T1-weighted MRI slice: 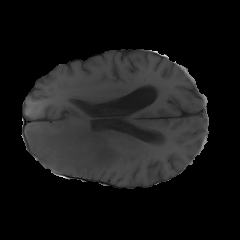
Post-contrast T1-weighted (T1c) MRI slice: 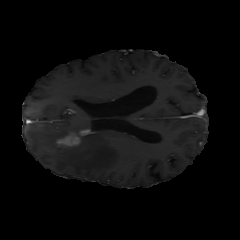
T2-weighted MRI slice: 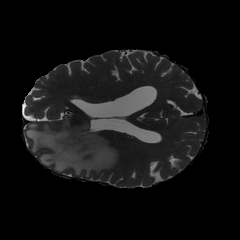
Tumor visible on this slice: yes